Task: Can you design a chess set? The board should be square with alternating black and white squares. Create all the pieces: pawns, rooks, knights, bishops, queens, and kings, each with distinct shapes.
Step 3641:
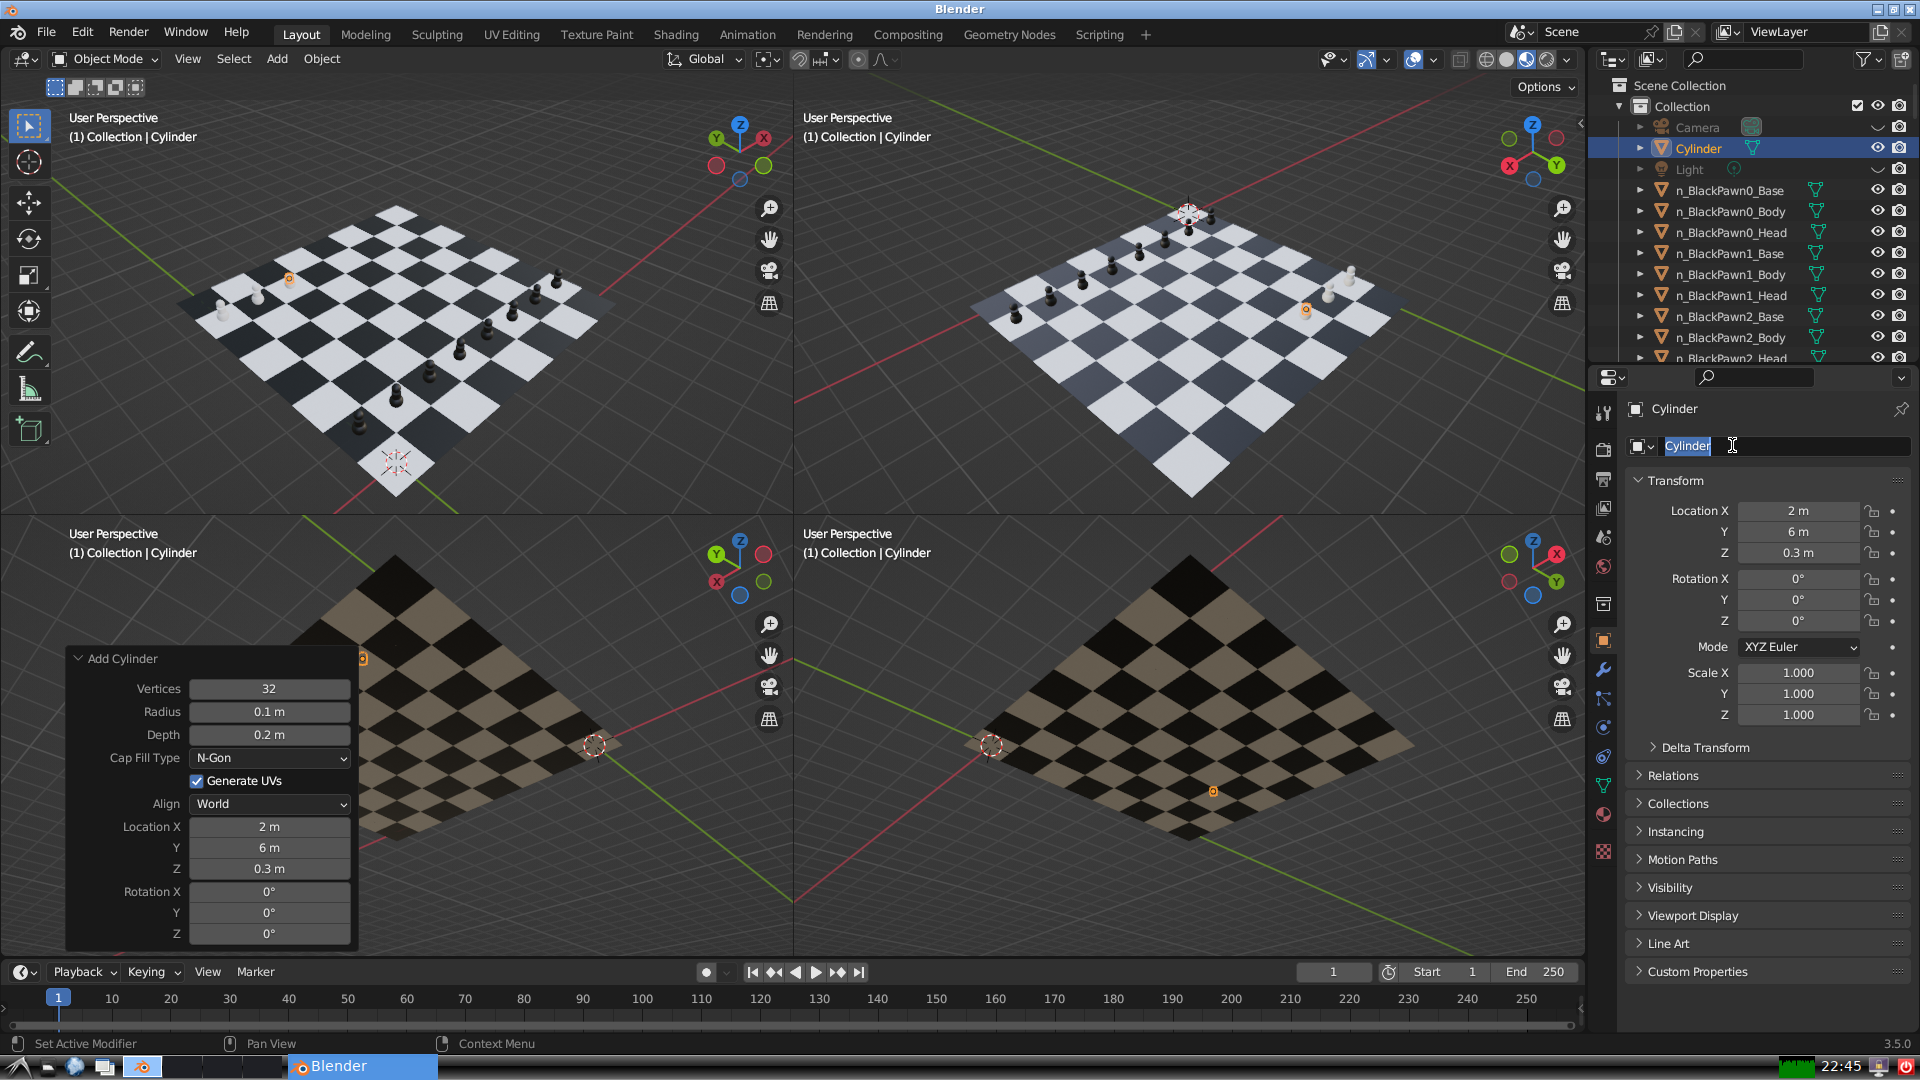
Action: input_text: n_WhitePawn2_Body